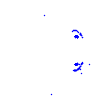
Particle: pion